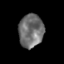
Tissue: skin
Cell type: Epithelial cells
Senescence score: 0.238
Nuclear area (px): 806
Mean DAPI intensity: 111.403